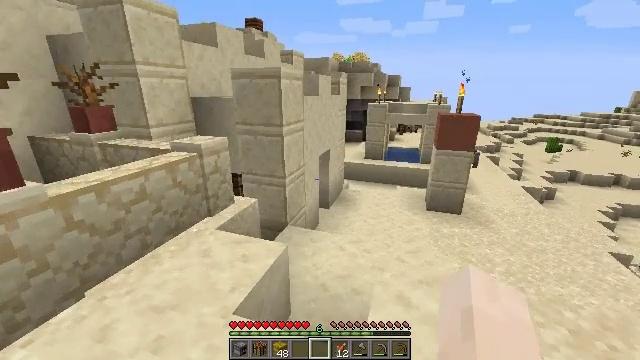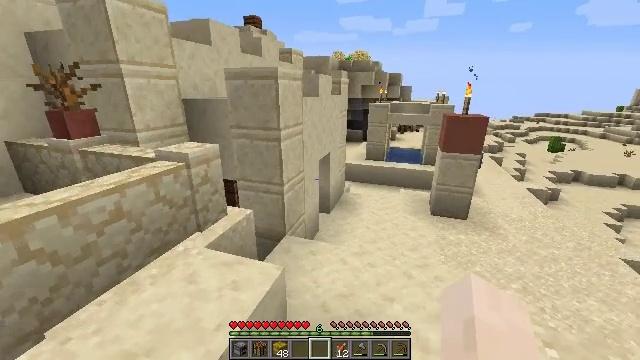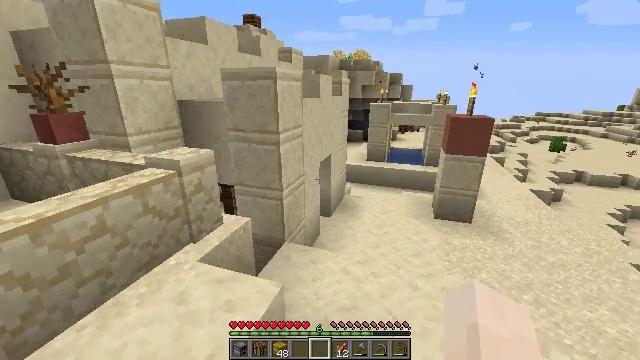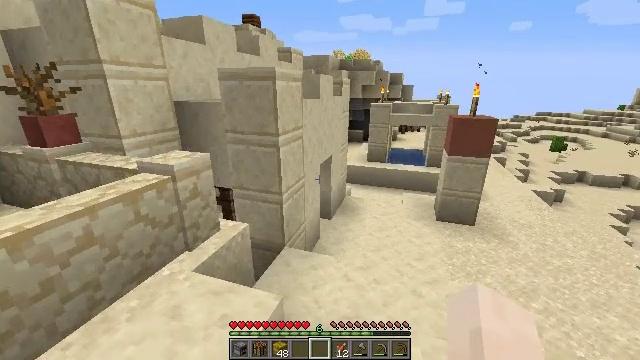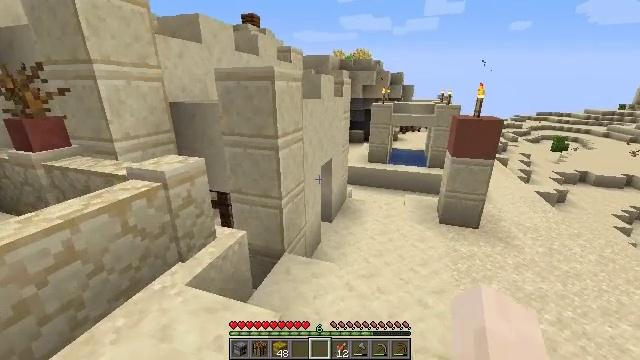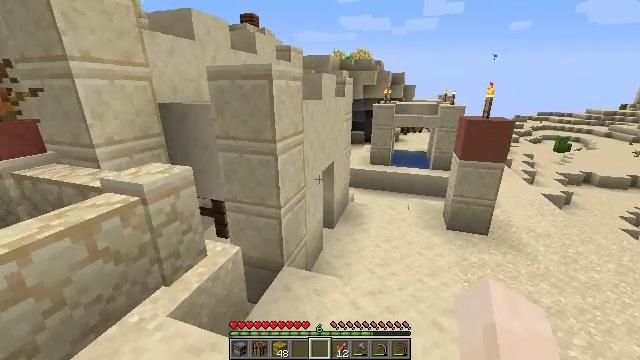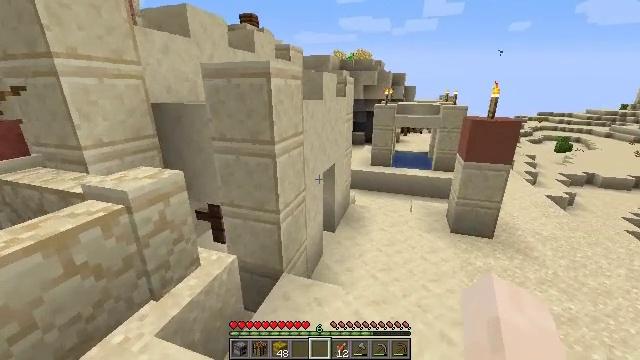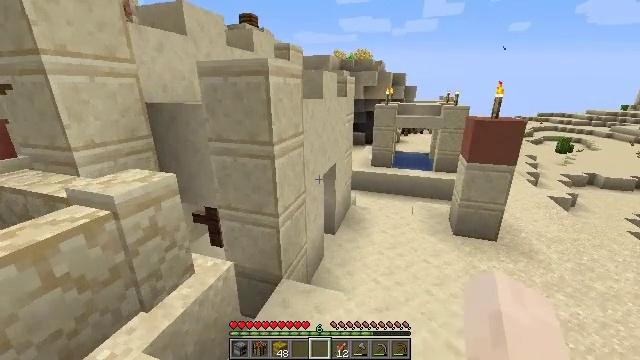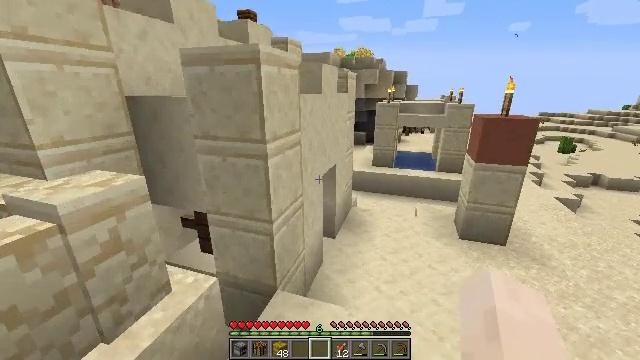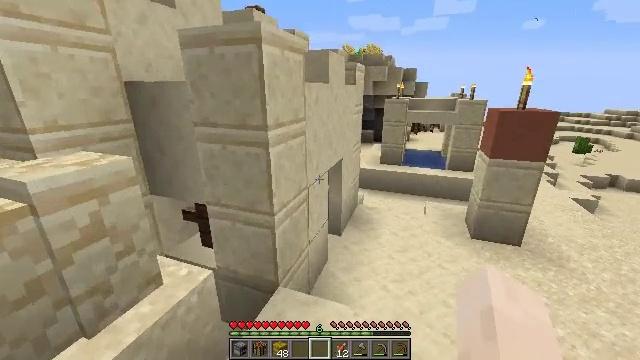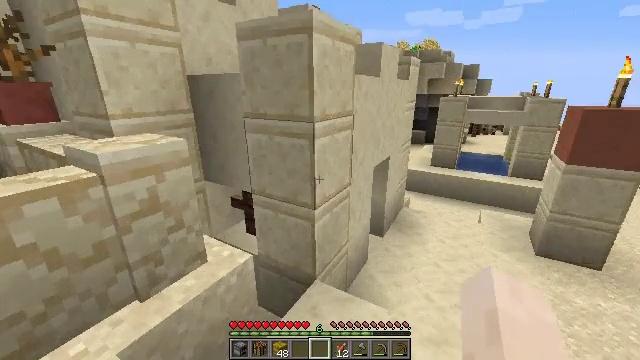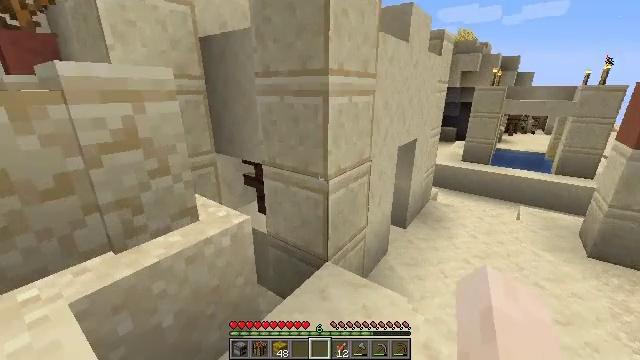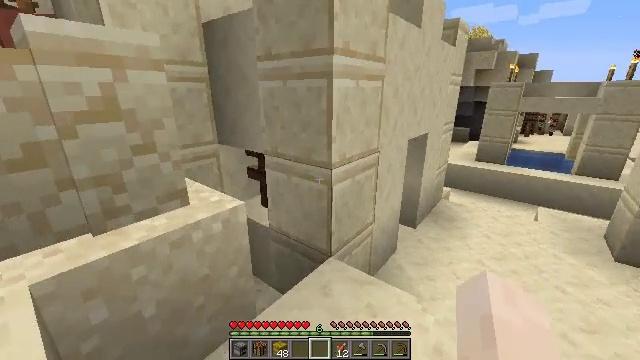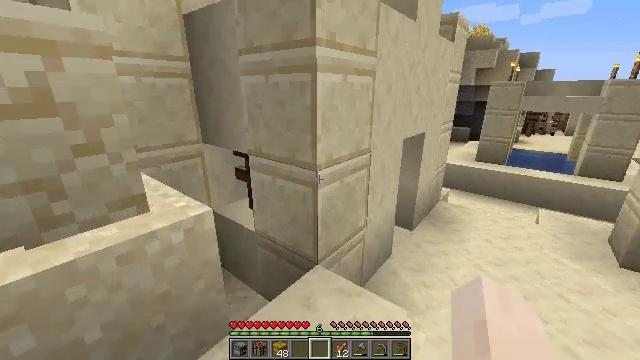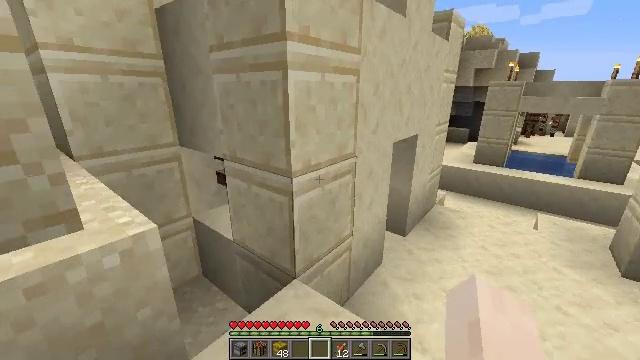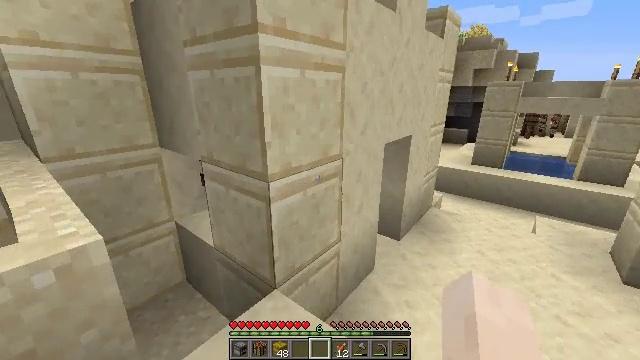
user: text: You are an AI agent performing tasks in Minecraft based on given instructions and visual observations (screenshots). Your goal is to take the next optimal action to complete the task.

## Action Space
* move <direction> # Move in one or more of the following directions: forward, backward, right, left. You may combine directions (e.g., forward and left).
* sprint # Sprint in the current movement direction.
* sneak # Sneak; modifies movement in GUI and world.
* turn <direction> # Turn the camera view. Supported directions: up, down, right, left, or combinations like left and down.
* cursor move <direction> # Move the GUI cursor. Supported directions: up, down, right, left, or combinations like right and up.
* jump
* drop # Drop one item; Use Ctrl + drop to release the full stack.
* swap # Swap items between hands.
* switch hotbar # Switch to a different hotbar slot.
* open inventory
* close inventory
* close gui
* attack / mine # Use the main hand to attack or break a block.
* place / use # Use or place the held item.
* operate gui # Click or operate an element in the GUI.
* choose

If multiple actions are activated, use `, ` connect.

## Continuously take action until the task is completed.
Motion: motion action
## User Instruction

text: Attack the cyan bed to break it.
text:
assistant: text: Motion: move forward
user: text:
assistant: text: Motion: move forward
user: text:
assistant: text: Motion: move forward
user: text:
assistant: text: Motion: move forward
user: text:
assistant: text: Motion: move forward
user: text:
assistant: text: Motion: move forward
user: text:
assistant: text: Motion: move forward
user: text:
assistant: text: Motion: move forward
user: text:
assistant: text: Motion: move forward and move right, turn left
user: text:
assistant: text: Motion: move forward and move right, turn left
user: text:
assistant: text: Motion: move forward and move right, turn left
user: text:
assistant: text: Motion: move forward and move right, turn left
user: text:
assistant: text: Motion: move forward and move right
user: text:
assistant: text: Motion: move forward and move right
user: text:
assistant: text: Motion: move forward and move right
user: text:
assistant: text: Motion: move forward and move right
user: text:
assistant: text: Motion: move forward and move right
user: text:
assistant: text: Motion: move forward and move right
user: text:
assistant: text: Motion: move forward and move right
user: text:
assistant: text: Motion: move forward and move right
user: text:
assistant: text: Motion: move forward and move right
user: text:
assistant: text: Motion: move forward and move right
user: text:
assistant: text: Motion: move forward and move right, turn left
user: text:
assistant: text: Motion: move forward and move right, turn left
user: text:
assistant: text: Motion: move forward and move right, turn left and up
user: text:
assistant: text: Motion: move forward and move right, turn left and up
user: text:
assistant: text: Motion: move forward and move right, turn left
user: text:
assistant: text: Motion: move forward and move right, turn left and up
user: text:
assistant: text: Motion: move forward and move right, turn left and up
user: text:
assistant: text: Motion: move forward, use / place